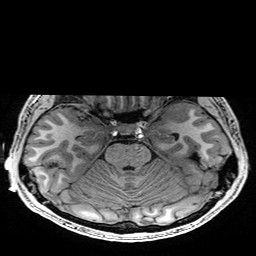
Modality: T1w
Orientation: coronal
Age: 20
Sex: male
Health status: healthy